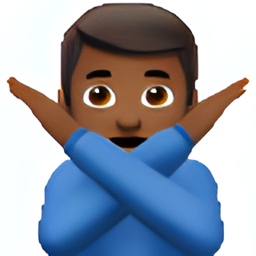
Name: man gesturing not ok type 5
Emoji: 🙅🏾‍♂️
Group: People & Body
Sub-group: person-gesture